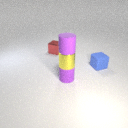
small yellow metal cylinder above small purple rubber cylinder